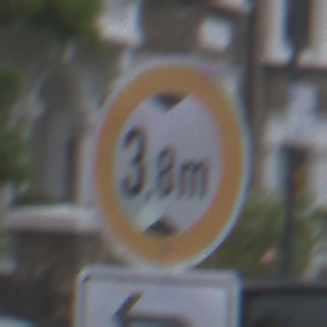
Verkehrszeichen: TatsaechlicheHoehe
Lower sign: RichtungsangabeDurchPfeile2
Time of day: MorningAfternoon
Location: Outdoor (Urban)
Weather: Overcast
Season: NotSpecified
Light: Natural